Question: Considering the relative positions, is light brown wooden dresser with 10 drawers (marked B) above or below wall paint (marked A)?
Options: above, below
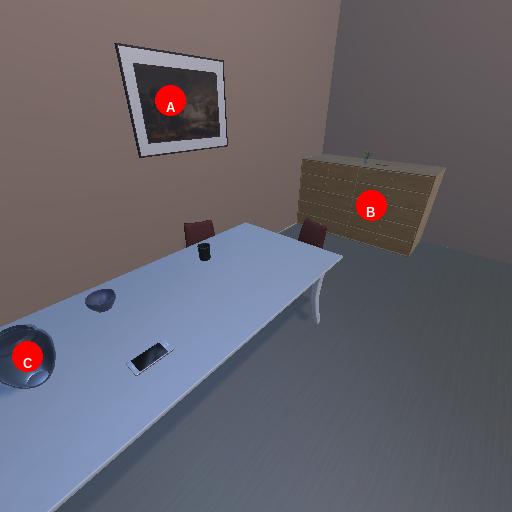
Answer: above